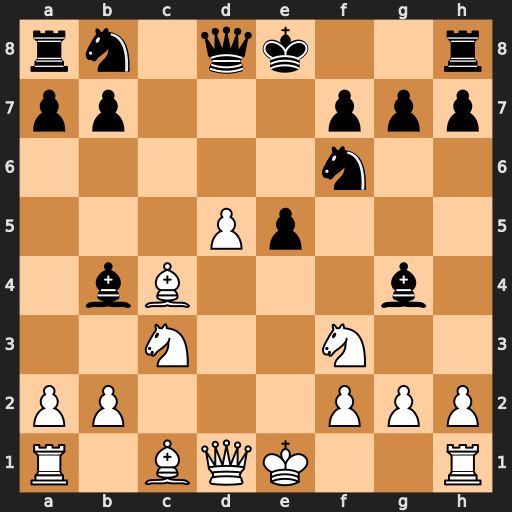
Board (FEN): rn1qk2r/pp3ppp/5n2/3Pp3/1bB3b1/2N2N2/PP3PPP/R1BQK2R
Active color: w
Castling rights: KQkq
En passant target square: -
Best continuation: Qa4+ Nbd7 Qxb4